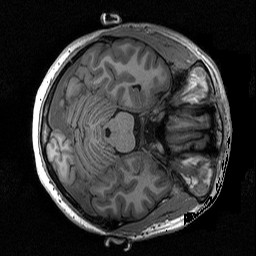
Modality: T1w
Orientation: axial